Chest X-ray:
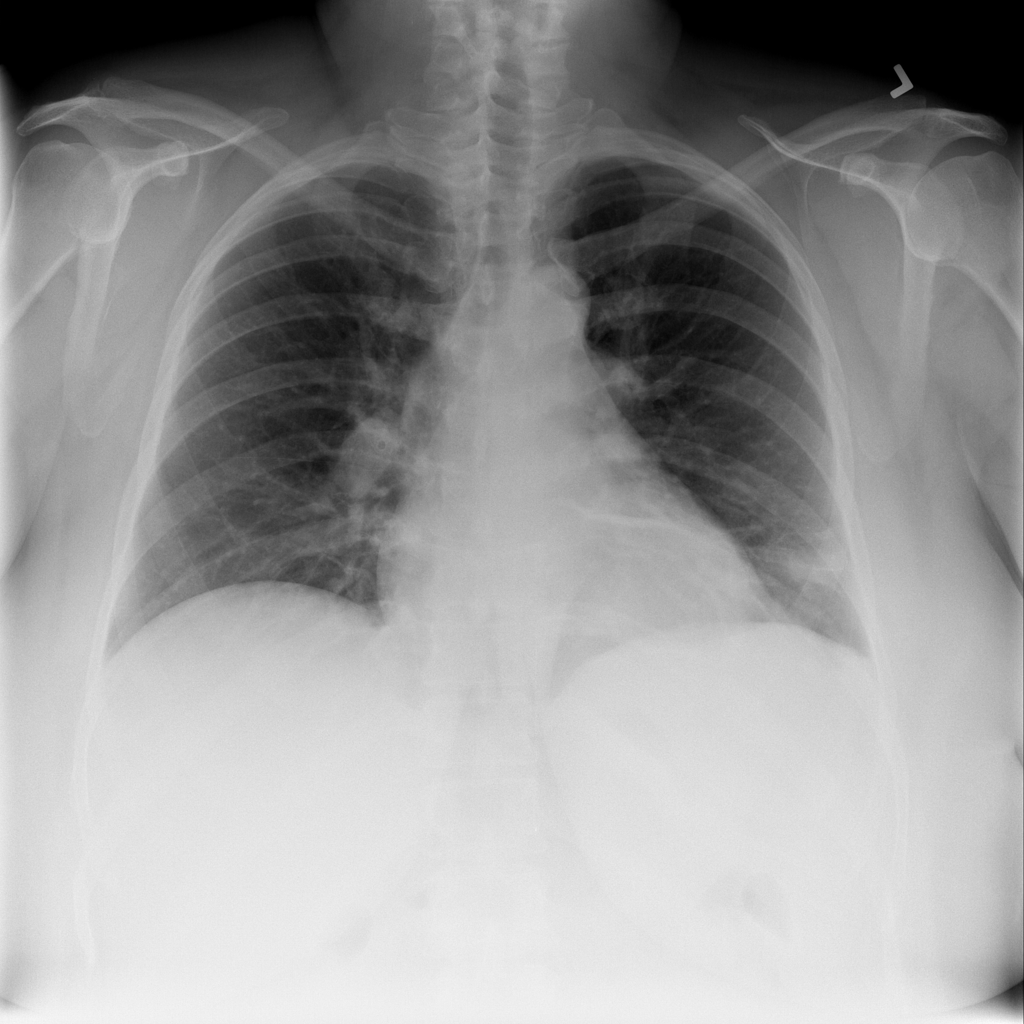
Findings: Consolidation
No abnormal finding: no